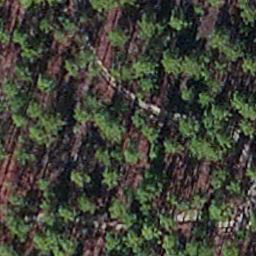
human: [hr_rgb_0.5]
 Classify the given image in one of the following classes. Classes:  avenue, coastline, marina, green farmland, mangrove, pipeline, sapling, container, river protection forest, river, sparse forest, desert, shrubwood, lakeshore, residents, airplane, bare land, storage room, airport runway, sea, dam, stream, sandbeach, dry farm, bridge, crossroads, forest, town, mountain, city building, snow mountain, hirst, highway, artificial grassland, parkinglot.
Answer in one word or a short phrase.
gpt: sapling